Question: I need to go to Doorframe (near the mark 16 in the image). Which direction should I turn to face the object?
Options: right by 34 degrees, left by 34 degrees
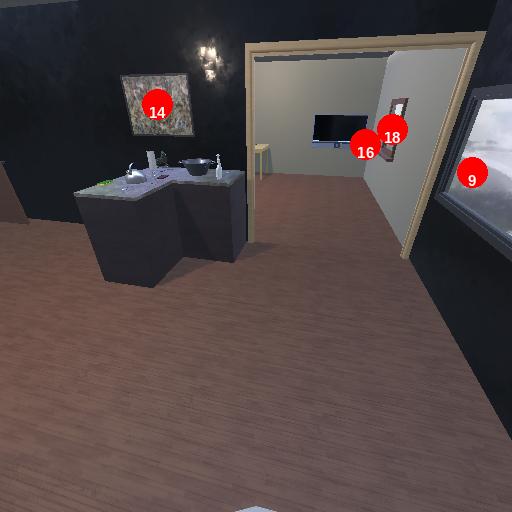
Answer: right by 34 degrees